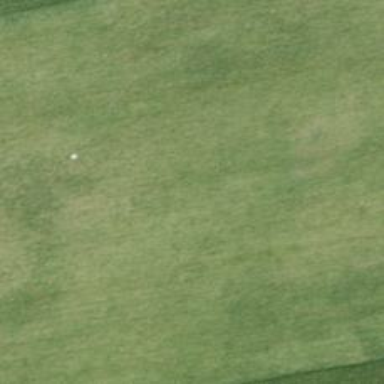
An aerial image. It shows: Golf hole.